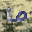
Label: 6